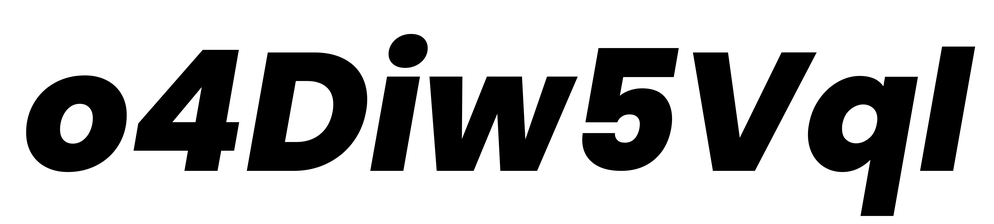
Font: Poppins-ExtraBoldItalic